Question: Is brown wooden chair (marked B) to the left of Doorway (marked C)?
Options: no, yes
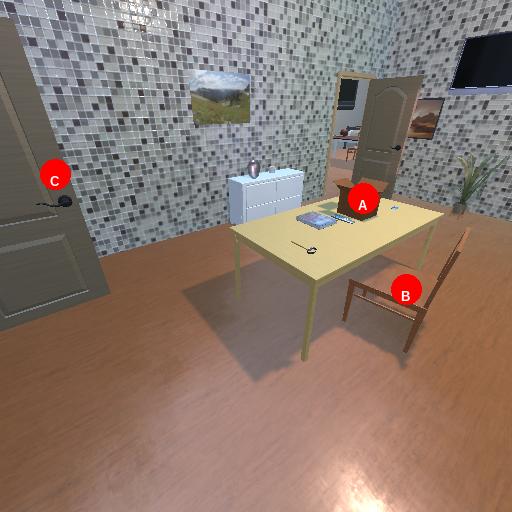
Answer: no